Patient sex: M
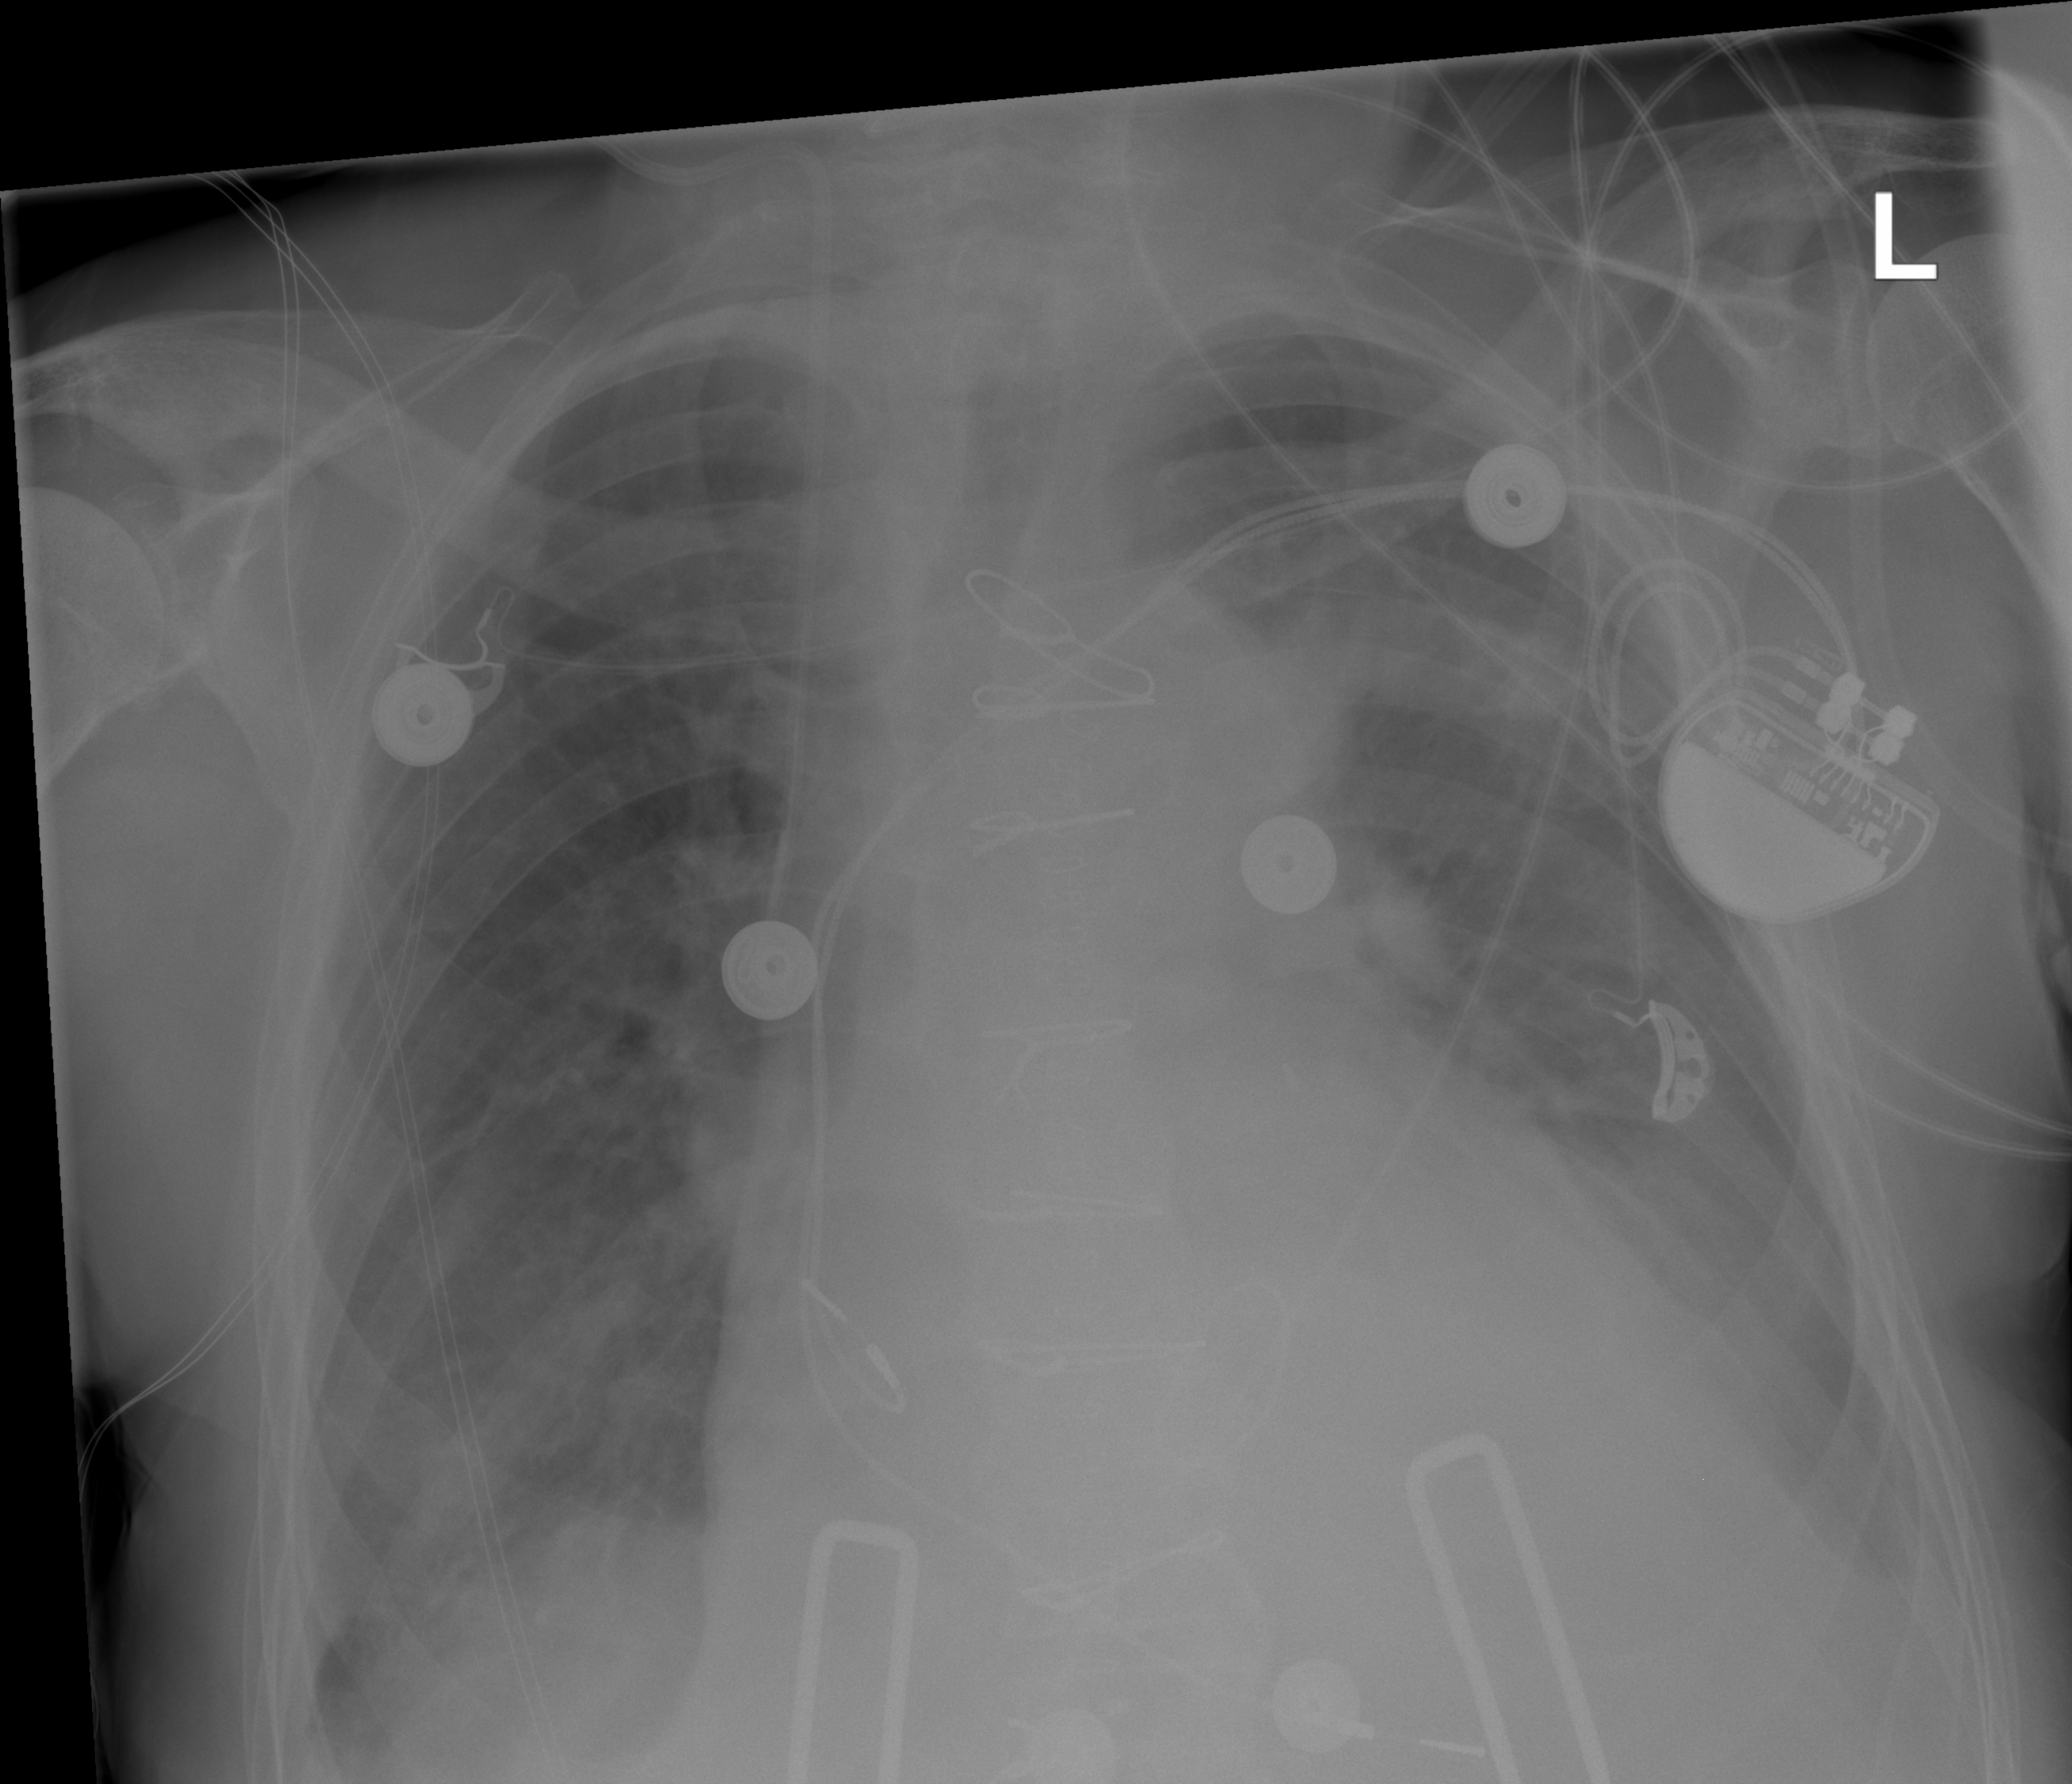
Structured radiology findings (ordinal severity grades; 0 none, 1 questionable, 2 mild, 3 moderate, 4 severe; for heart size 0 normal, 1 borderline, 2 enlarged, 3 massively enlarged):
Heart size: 2
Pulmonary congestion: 2
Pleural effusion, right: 2
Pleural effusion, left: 2
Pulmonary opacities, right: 1
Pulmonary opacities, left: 1
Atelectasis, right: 2
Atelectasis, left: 3